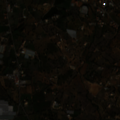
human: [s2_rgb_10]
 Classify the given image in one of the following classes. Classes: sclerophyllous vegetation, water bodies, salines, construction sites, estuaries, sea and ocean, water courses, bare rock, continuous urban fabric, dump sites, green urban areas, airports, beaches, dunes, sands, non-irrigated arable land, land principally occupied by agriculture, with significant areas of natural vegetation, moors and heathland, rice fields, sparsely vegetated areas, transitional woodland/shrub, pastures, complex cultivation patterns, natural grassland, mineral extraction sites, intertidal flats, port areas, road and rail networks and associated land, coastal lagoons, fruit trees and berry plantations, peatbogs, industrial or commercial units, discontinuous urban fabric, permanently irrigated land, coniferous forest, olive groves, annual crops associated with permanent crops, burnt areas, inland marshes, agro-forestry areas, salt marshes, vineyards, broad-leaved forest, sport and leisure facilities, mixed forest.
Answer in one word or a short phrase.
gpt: non-irrigated arable land, fruit trees and berry plantations, olive groves, annual crops associated with permanent crops, complex cultivation patterns